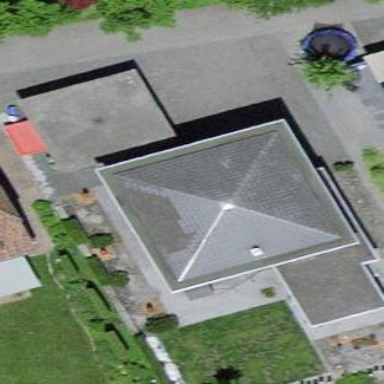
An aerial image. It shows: Detached building with pyramidal roof shape.